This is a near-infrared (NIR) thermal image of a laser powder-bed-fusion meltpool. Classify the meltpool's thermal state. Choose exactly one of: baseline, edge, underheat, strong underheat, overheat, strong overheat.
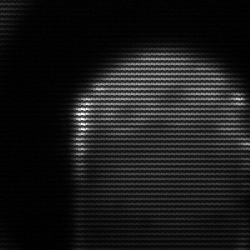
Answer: edge